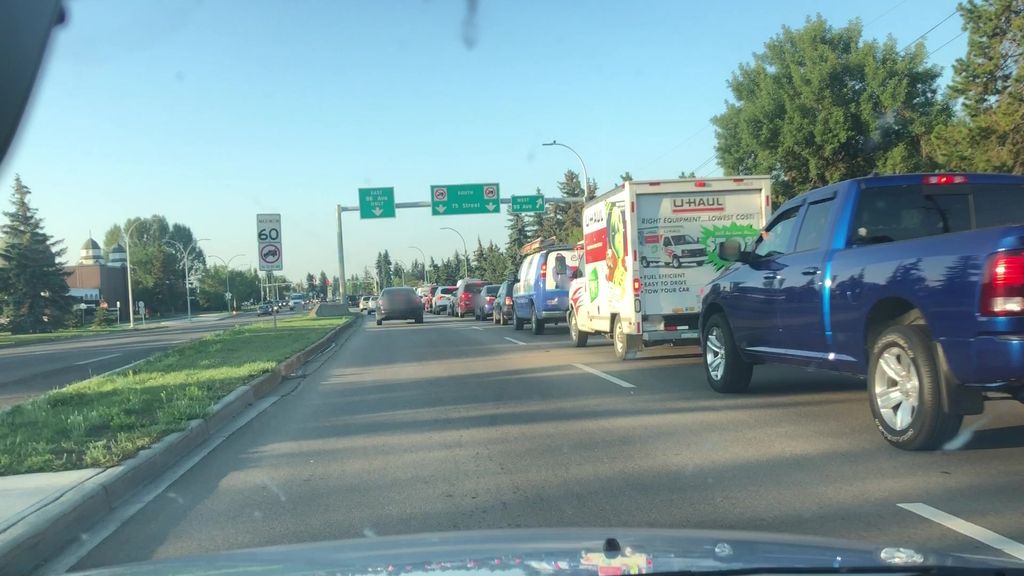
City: edmonton